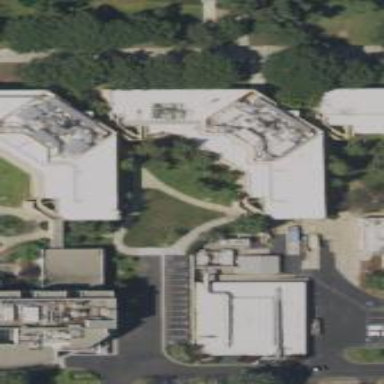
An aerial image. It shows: View of university building.